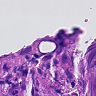
Metastatic tissue present: yes